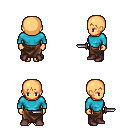
a pixel art fantasy rpg character, female body template, human, tanned skin, teal long-sleeve shirt, robe skirt, plain hairstyle, maroon shoes, dagger, four views (front, back, left, right), 2x2 character sprite sheet, small pixel art, hard edges, no anti-aliasing